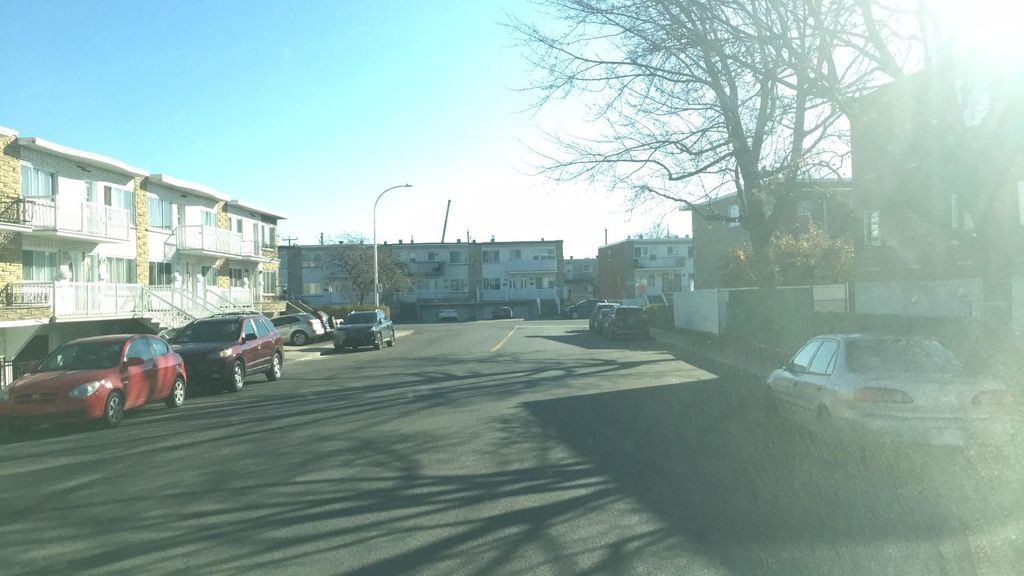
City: montreal